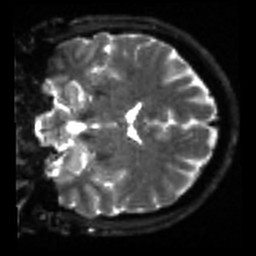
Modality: sbref
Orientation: coronal
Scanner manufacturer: siemens
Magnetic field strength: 3 T
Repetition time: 4 s
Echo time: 0.0594 s